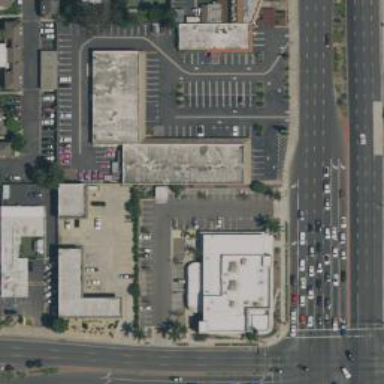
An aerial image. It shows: Commercial building.